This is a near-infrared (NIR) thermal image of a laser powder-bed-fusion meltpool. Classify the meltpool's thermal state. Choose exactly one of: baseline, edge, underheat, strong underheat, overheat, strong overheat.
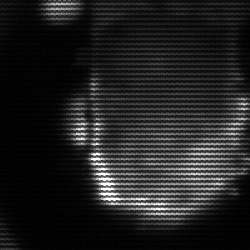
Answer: baseline